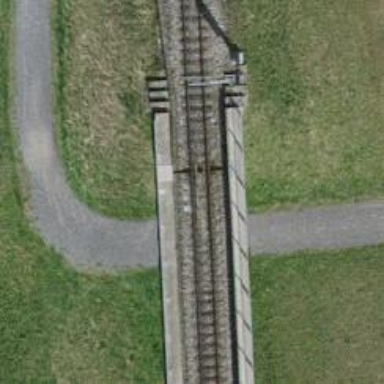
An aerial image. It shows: Narrow-gauge railway bridge with electrified contact lines and one track.